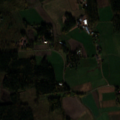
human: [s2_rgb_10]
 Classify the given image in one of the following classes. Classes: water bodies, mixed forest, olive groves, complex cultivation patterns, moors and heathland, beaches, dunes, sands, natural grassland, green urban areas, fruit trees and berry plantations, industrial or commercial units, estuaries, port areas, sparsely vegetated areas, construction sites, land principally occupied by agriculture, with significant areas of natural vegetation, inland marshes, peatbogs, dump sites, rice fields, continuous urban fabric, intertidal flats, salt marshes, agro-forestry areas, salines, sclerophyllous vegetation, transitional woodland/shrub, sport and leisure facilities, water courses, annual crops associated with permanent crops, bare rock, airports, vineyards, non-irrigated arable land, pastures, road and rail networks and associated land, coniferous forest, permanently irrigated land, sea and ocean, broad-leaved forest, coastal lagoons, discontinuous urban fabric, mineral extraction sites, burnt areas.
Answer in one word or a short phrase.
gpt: discontinuous urban fabric, non-irrigated arable land, coniferous forest, mixed forest